Question: I'm having trouble finding info on this one, even having access to my company domain controller I still can't see what configuration is causing the same behavior I want to mimic on my home server.
I'm working from a test environment on my home PC and would like the following behavior. Note that I do not require any of these sites be accessible anywhere but my local machine, again, I just want to learn.
My Goal:
To configure IIS to host multiple sites, accessible via "aliases" which map to different ports. For example:
- - -
Furthermore, I want the url in my address bar to actually BE what it says on the left, not simply redirect, BLEH! So if I type "home/" in my address bar, it should load the page at "<URL>".
How can I achieve this? Thanks... ;)
Here's what I have configured in my bindings for the site so far, but no cigar...

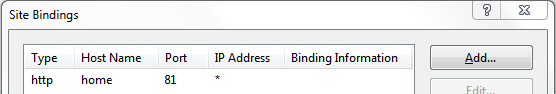
Answer: first you need to edit your hosts file (probably C:\WINDOWS\System32\drivers\etc) so that you resolve home for example to localhost, add records like this:
'''
127.0.0.1 home
127.0.0.1 test
'''
...
Then you should be able to set up your IIS site with the Host name as home, but leave the port to the default of 80.